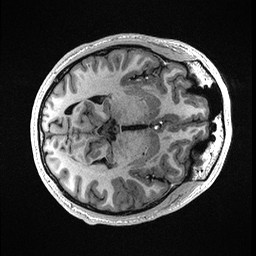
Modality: T1w
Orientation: axial
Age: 20
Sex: male
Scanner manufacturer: ge
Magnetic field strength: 3 T
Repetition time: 0.006952 s
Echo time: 0.00292 s